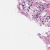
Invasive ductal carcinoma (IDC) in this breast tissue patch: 1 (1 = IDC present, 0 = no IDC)